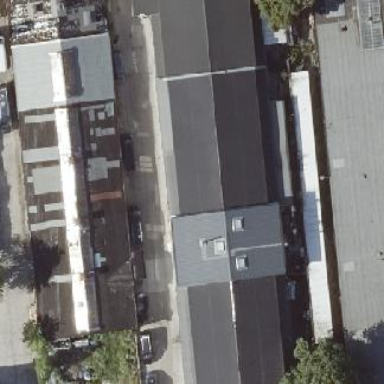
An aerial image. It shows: Industrial building.